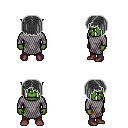
a pixel art fantasy rpg character, male body template, orc, green skin, chain mail, red pants, gray pageboy hairstyle, maroon shoes, four views (front, back, left, right), 2x2 character sprite sheet, small pixel art, hard edges, no anti-aliasing